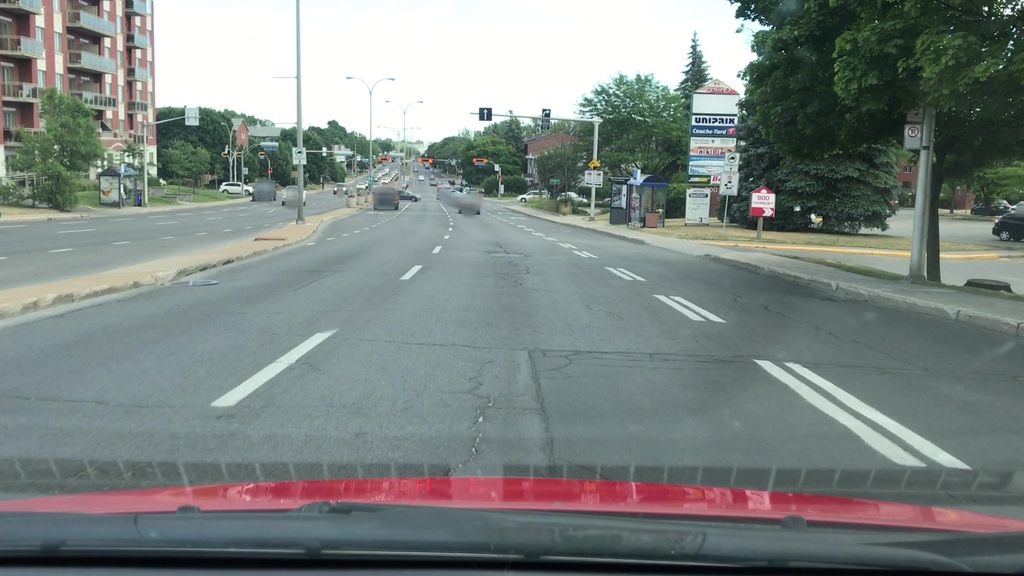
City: montreal